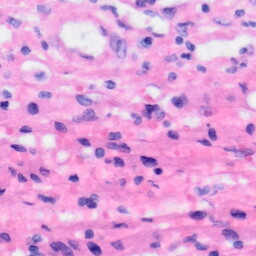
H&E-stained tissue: Liver